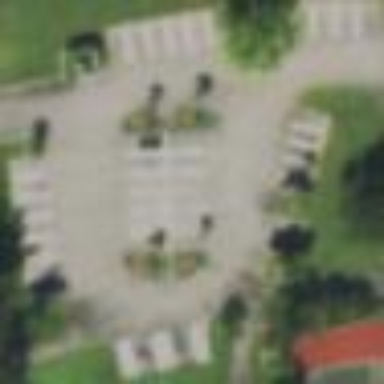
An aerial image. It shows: Parking area.